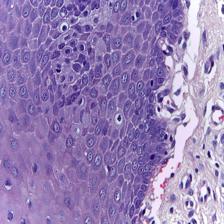
Diagnosis: Normal